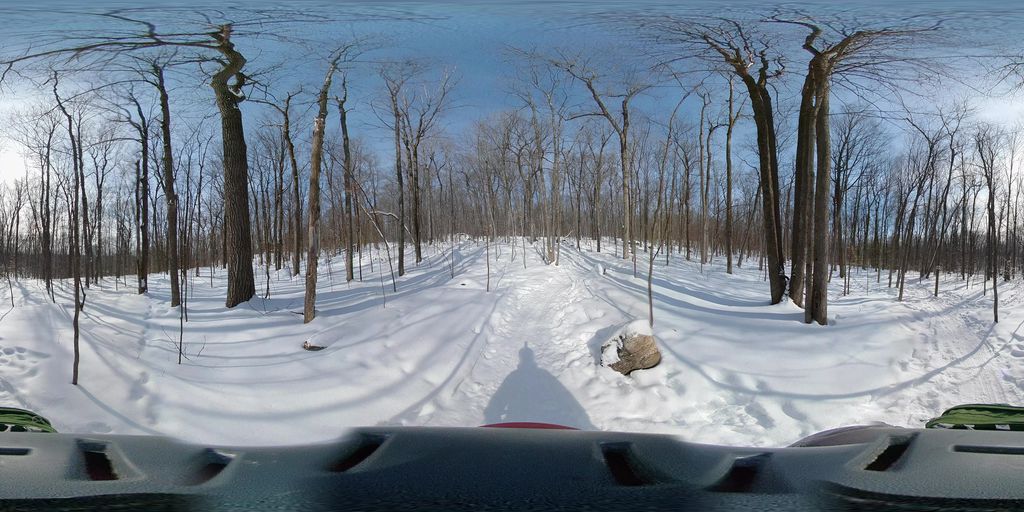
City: ottawa-gatineau